Chest X-ray:
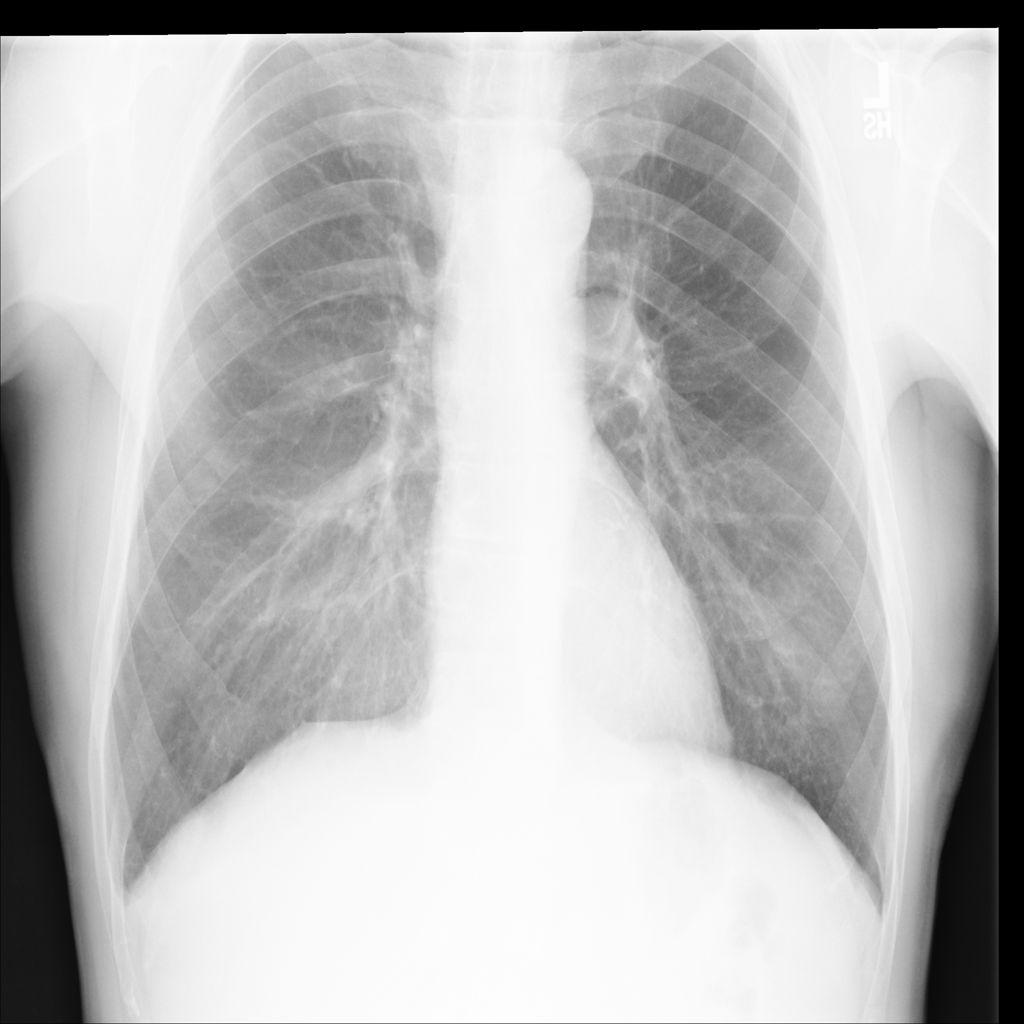
No abnormal finding: yes